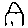
Label: house